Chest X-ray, PA view. Patient: 69 years old, sex M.
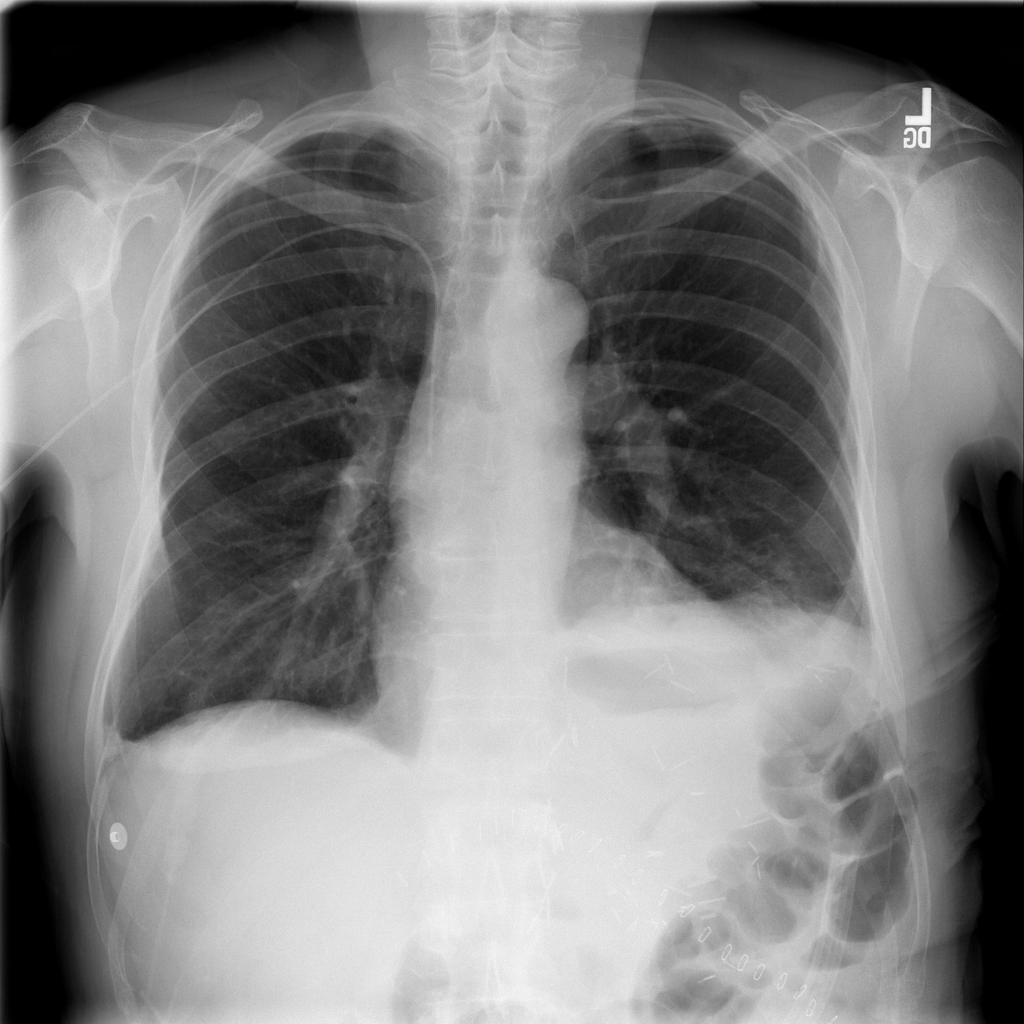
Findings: Atelectasis, Effusion, Pneumothorax